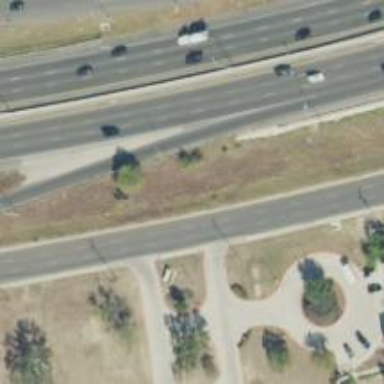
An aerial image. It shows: Secondary road with frontage road alongside.